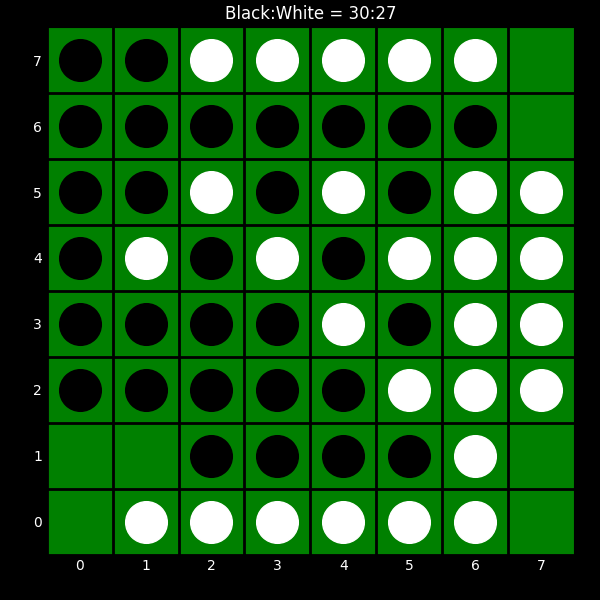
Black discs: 30
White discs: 27